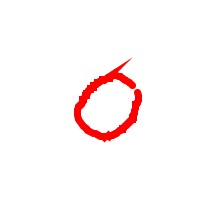
Shape: circle